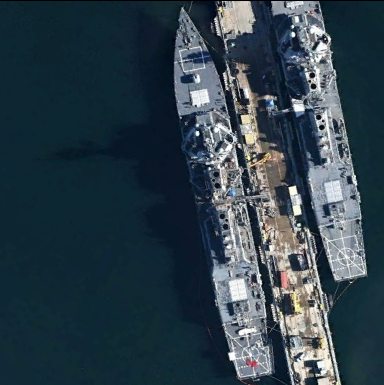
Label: destroyer